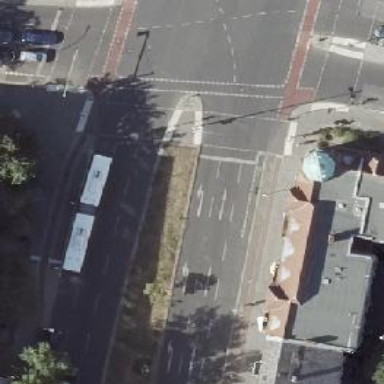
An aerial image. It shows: Secondary road with asphalt surface. There is cycle track on the right side.